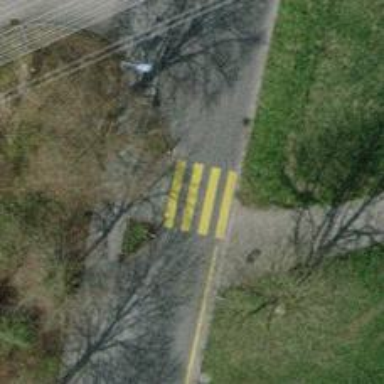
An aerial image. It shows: Uncontrolled zebra crossing.